Question: I am making a , I have done some parts like that new tab Page,Bookmark,home page,Default Search Engine and so on. I'm confused about how to closed the . I have tried Double click , Mouse down, up and many more but I can't solve the problem.
I have create the like that . Thanks in advance waiting reply.....
'''
private void tabControl1_SelectedIndexChanged(object sender, EventArgs e)
{
if (tabControl1.SelectedTab.Text == "+")
{
AddNewTab();
}
foreach (Control item in tabControl1.SelectedTab.Controls)
{
if (item.GetType() == typeof(WebBrowser))
{
WebBrowser wb = (WebBrowser)item;
toolStripButton1.Enabled = wb.CanGoBack;
toolStripButton2.Enabled = wb.CanGoForward;
}
}
'''
Snapshot my Window form application

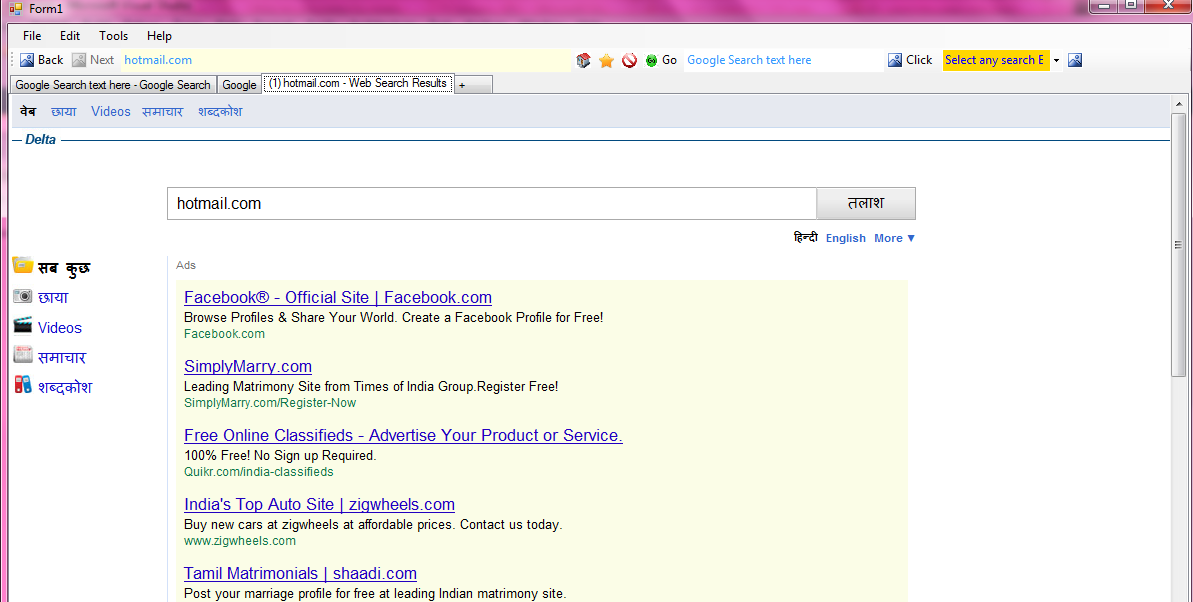
Answer: Just try disposing of the TabPage. Assuming a button called "Close Tab" on the form:
'''
private void closeTab_Click(object sender, EventArgs e) {
if (tabControl1.SelectedTab != null) {
tabControl1.SelectedTab.Dispose();
}
}
'''